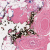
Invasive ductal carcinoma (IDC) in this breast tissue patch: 0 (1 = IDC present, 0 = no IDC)